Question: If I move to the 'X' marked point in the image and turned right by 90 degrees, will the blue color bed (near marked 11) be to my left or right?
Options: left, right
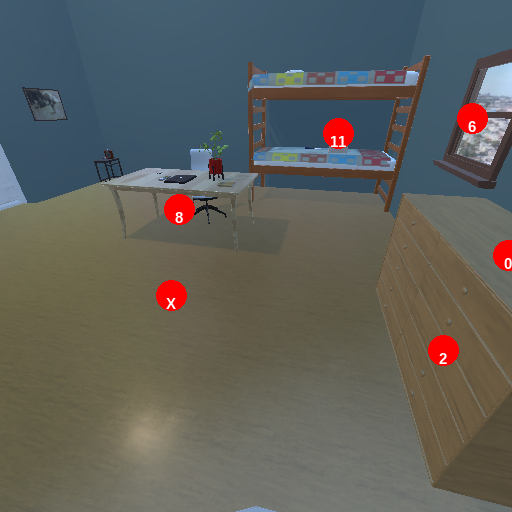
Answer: left